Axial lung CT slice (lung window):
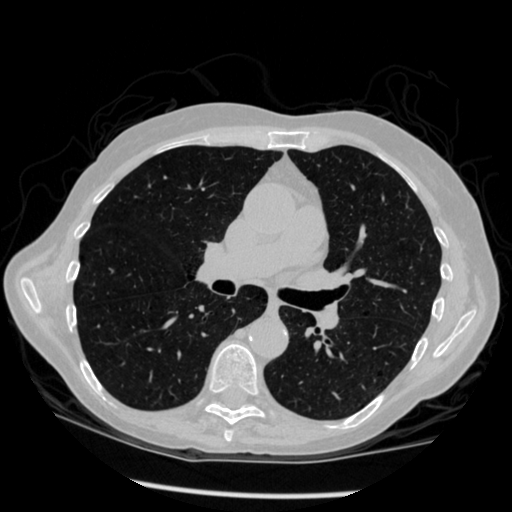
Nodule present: no